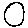
Label: circle